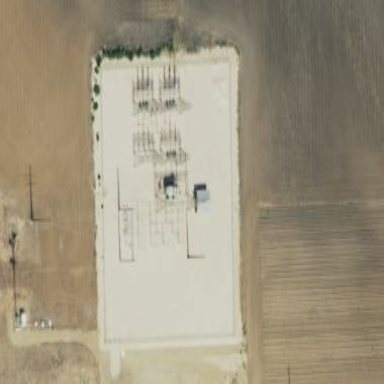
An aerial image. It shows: Fenced power substation at the transmission level.